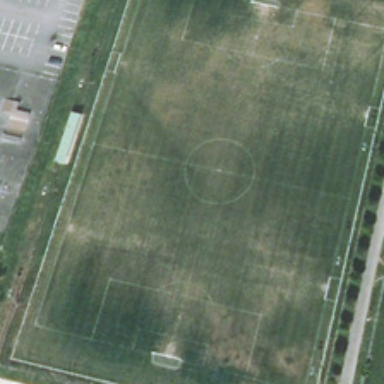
A line of green trees are near a football field .